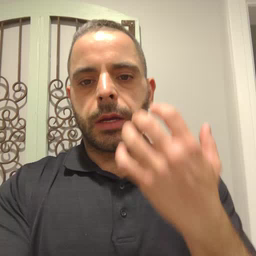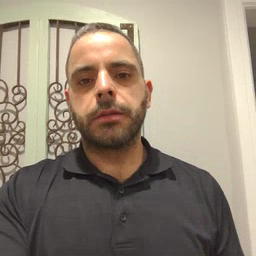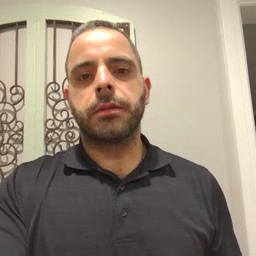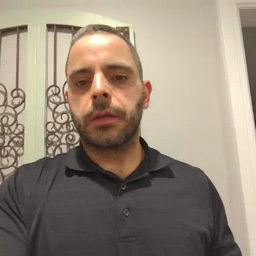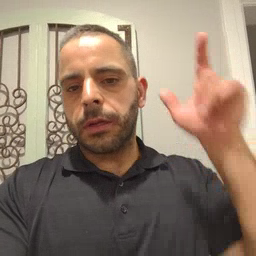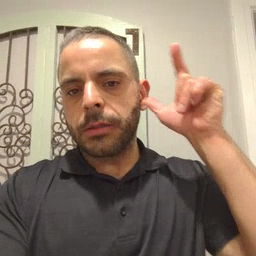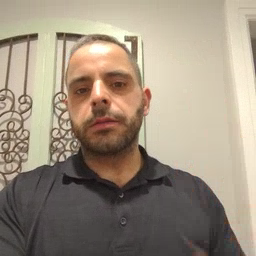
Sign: listen